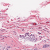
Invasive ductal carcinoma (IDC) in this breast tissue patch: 1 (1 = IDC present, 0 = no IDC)